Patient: sex F, age 74
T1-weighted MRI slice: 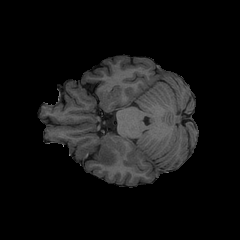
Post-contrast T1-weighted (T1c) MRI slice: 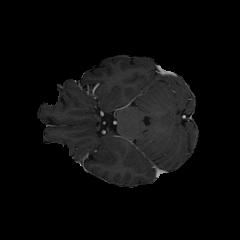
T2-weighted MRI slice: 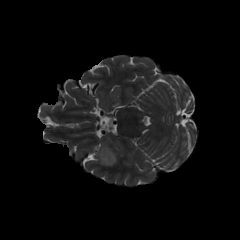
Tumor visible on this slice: yes
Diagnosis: Glioblastoma, IDH-wildtype
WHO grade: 4